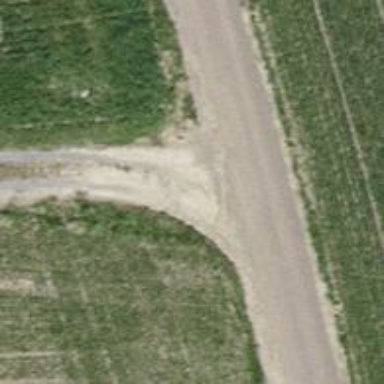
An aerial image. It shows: Gravel track of grade3 type.